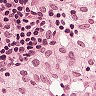
Metastatic tissue present: no